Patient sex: M
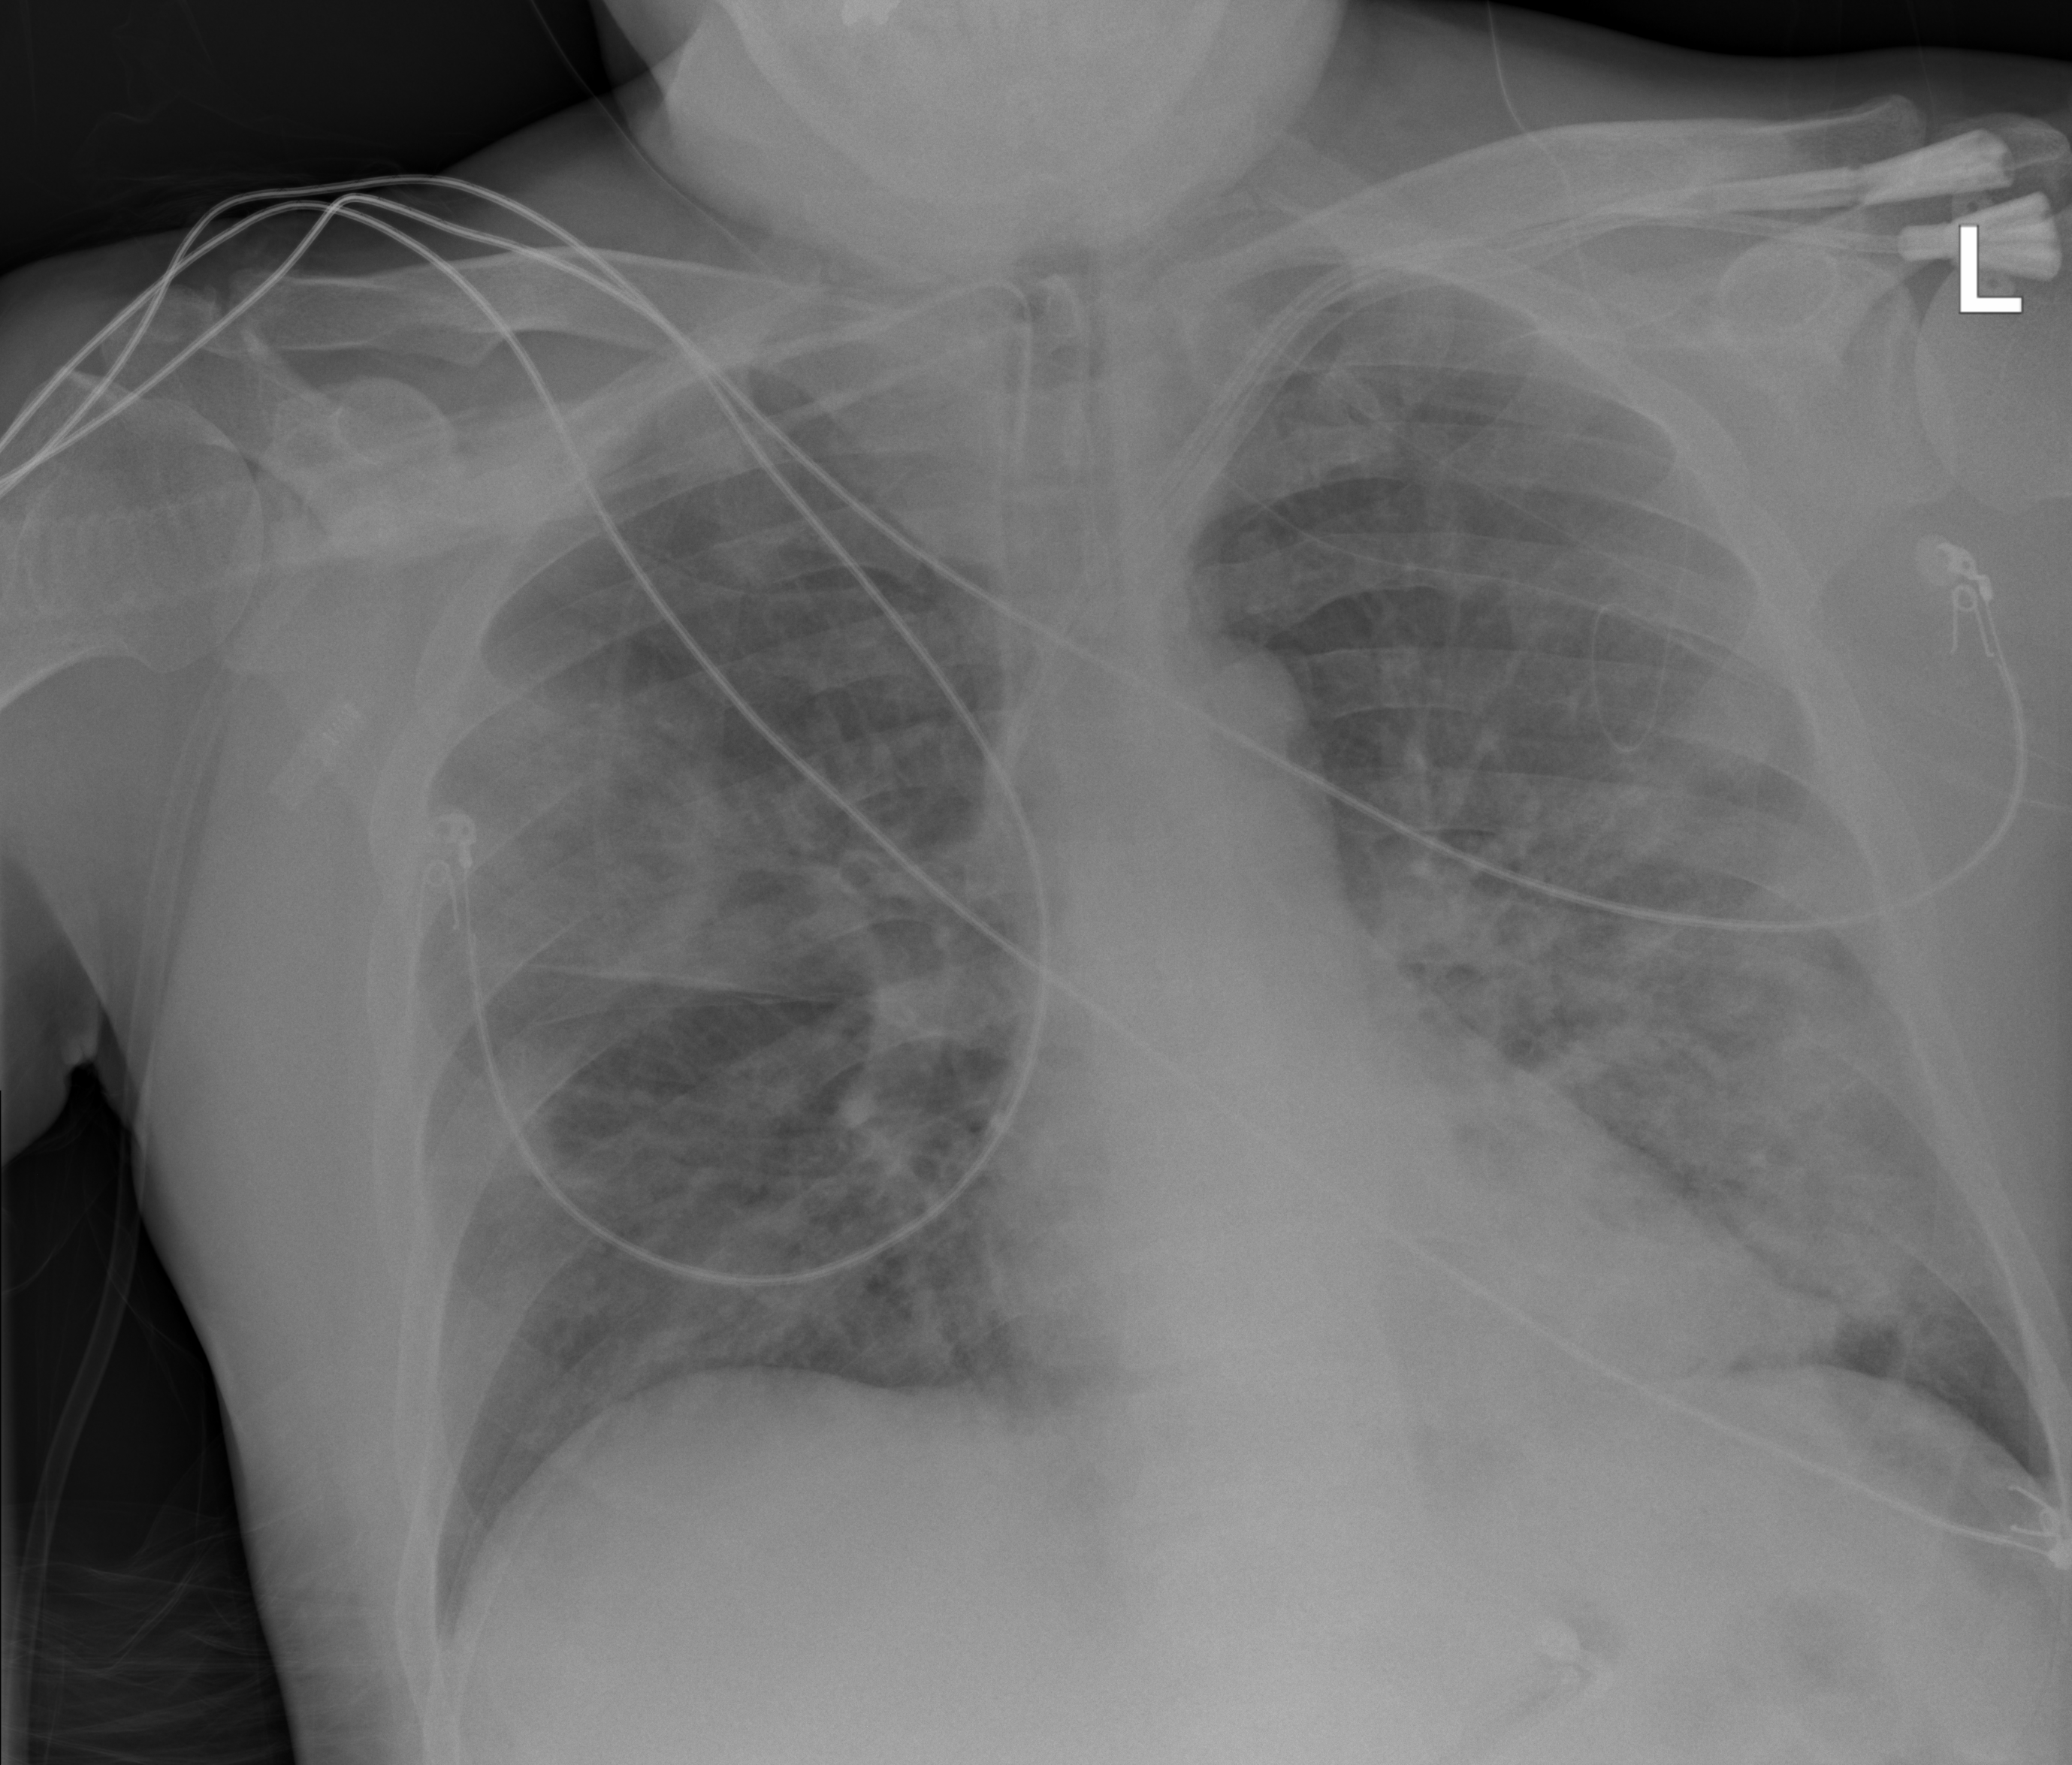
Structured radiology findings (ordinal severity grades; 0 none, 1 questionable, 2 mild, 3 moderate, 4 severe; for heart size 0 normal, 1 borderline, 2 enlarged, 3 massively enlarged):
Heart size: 0
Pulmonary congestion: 2
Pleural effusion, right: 0
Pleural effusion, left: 0
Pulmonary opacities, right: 3
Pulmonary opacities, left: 3
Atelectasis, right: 2
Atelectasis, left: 0